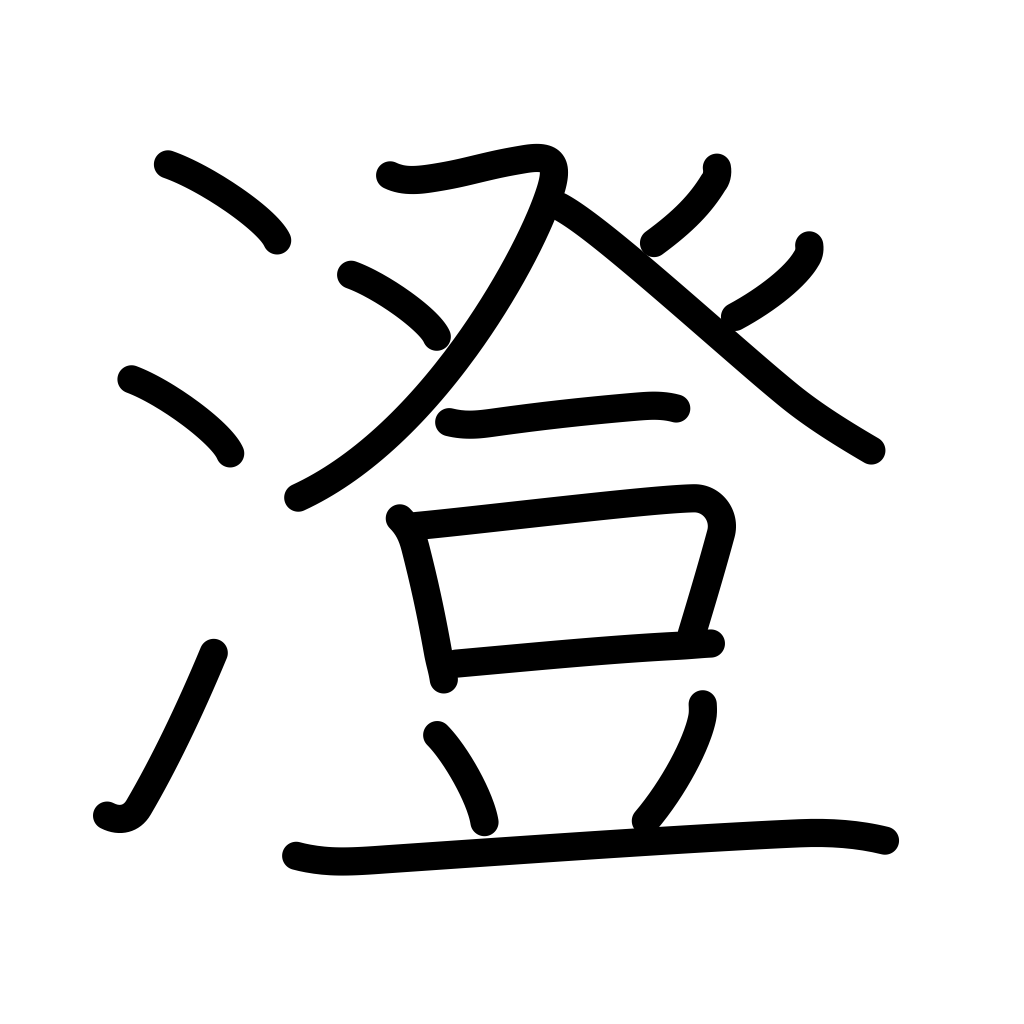
Meaning: lucidity, be clear, clear, clarify, settle, strain, look grave